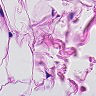
Metastatic tissue present: no